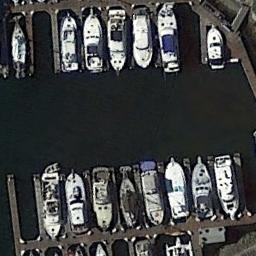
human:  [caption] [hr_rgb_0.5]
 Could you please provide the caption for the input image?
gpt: There is a white building beside the harbor .

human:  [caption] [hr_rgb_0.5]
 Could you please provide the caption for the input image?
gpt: Many yachts moored neatly on the sea side of the harbor, Leaving many empty spaces .

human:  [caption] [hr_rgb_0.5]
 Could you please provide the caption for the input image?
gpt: The harbor has some neatly docked boats and the color of the waters is dark green .

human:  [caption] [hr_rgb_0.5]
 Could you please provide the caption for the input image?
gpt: There are many ships of different shapes and sizes in the harbor .

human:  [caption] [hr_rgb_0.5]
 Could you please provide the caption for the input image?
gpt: There are some yachts at the harbor .